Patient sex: M
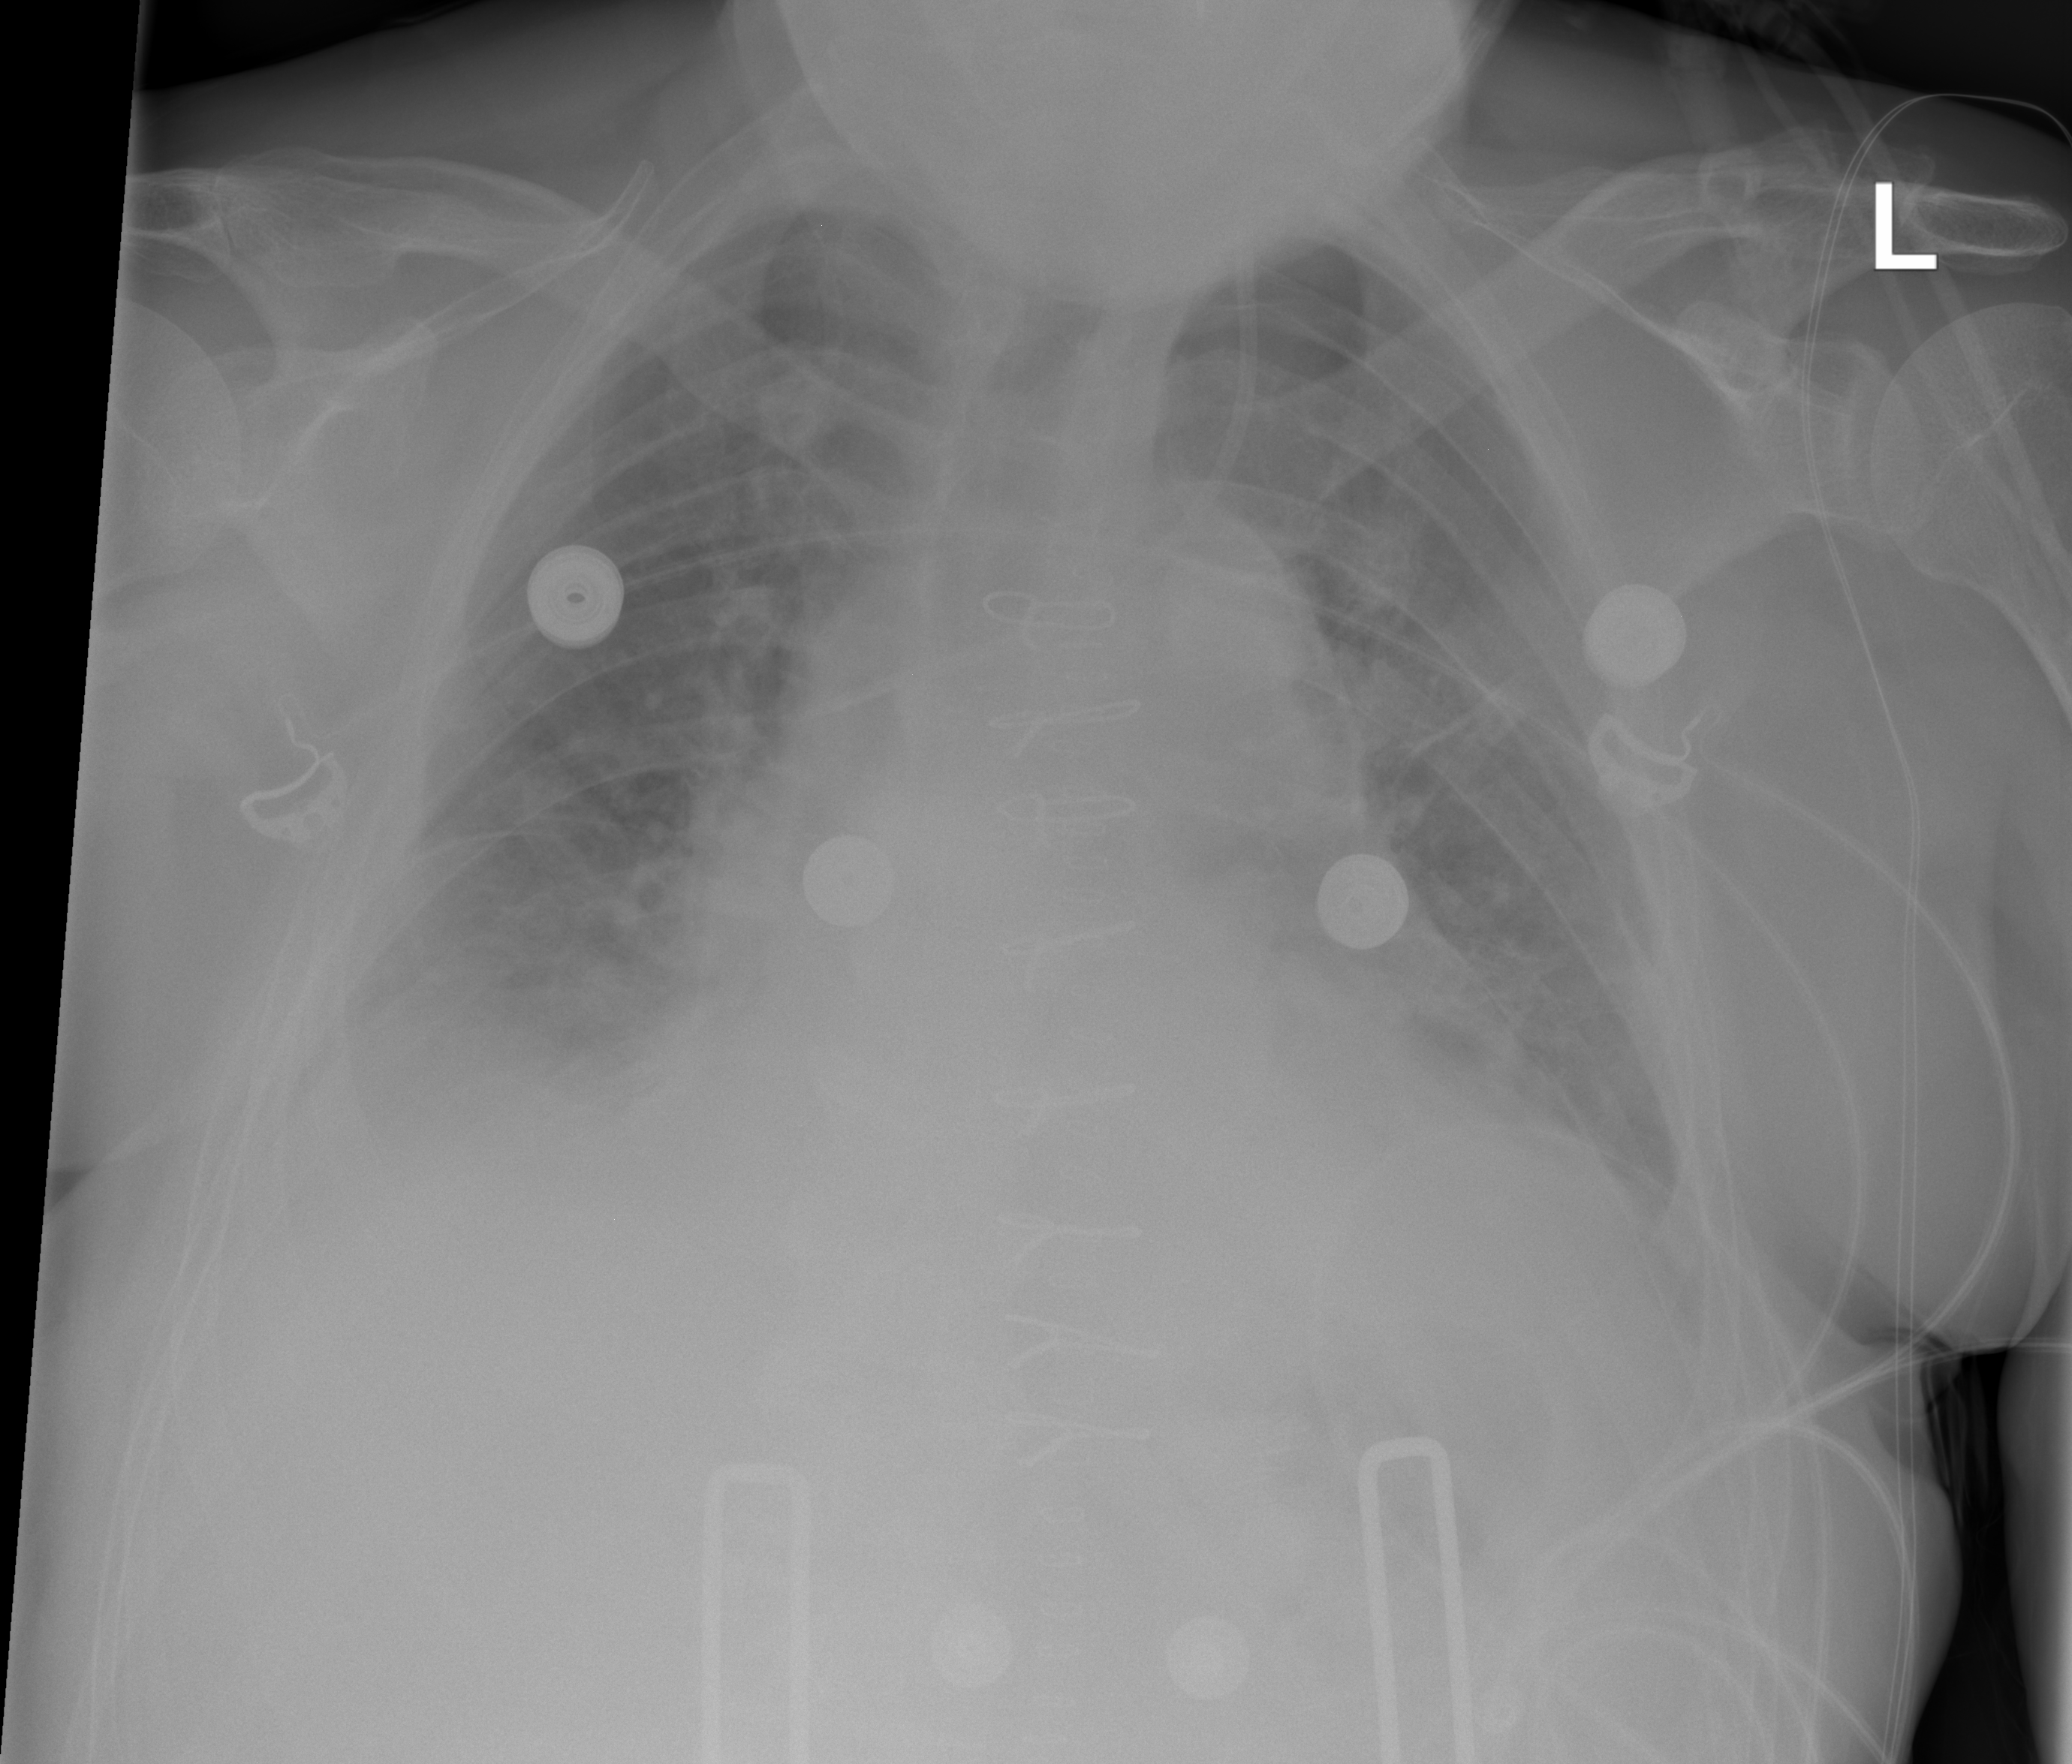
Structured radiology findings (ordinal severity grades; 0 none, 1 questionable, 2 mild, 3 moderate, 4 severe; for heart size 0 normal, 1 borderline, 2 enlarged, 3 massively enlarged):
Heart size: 3
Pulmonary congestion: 3
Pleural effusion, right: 3
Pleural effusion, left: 3
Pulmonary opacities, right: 0
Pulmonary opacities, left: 0
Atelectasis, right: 2
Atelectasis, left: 2